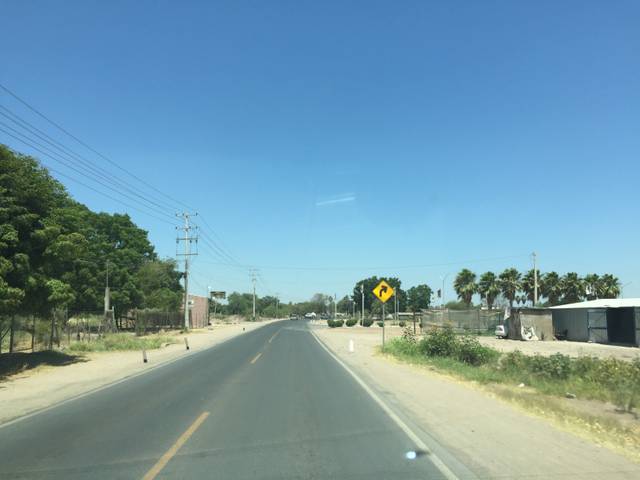
Region: Mexico
Coordinates: 27.077, -109.479